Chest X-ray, PA view. Patient: 32 years old, sex M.
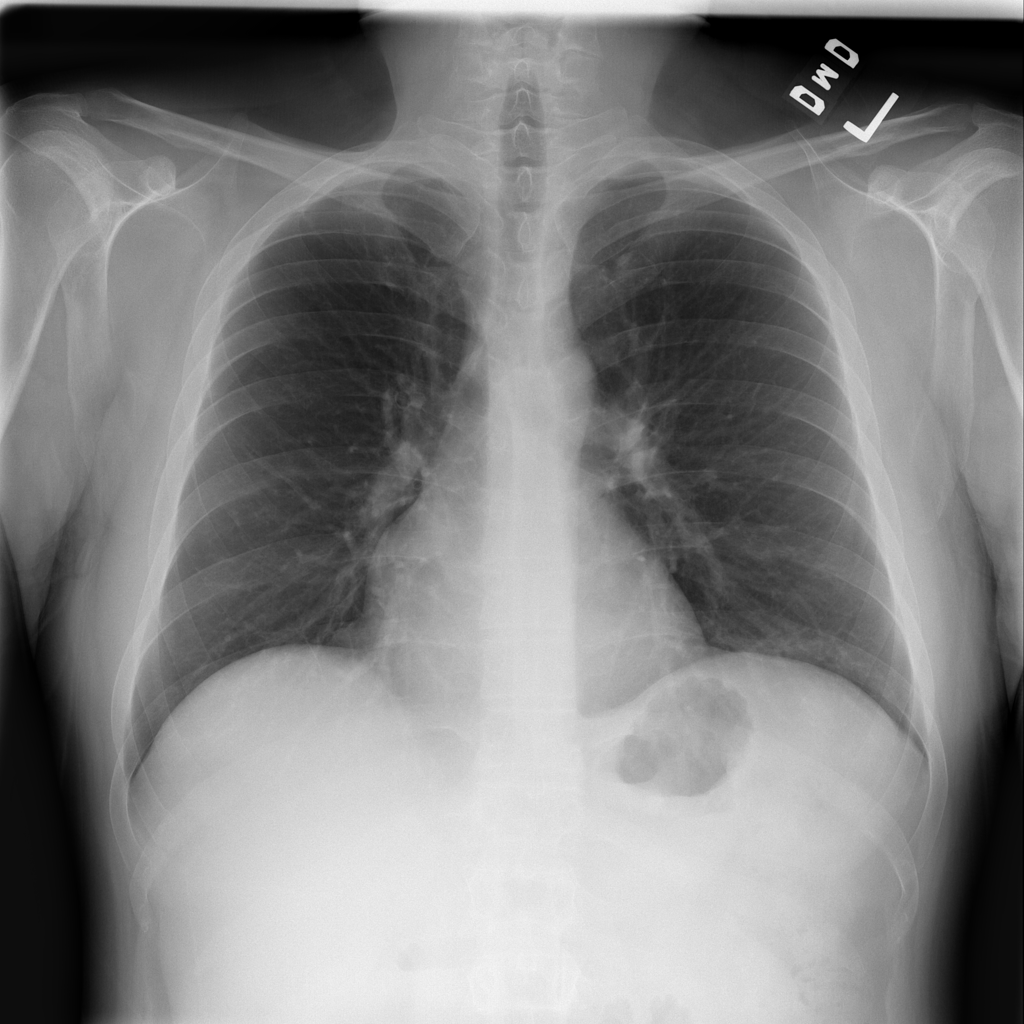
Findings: No Finding